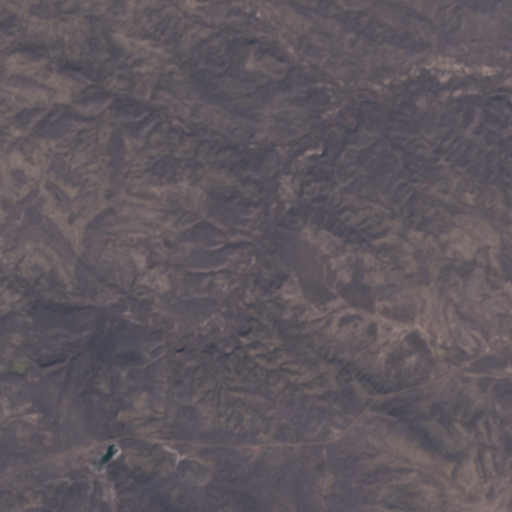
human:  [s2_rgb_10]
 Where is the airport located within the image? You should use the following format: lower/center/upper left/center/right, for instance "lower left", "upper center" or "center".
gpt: There is no airport in the image.